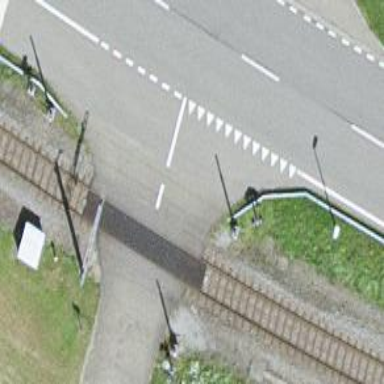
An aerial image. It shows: Railway level crossing.